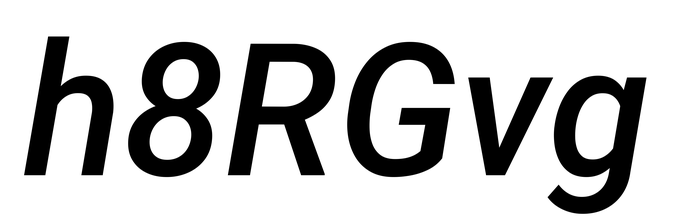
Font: Roboto-Italic_Medium_Italic